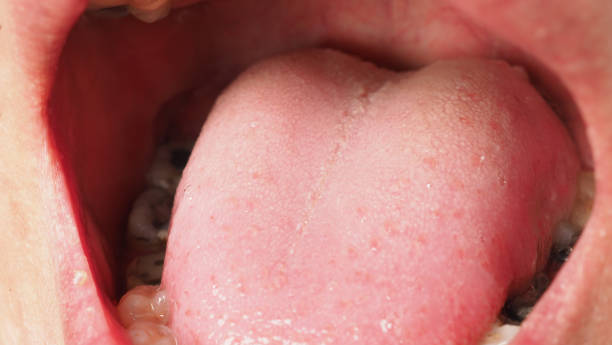
Condition: Caries